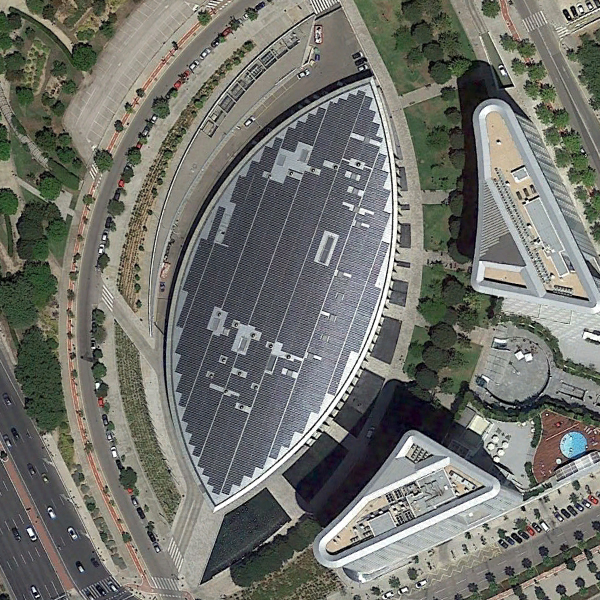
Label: Center